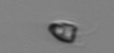
Label: Pyramimonas